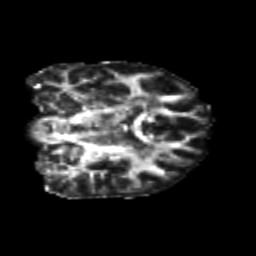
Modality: FA
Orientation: coronal
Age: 25
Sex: male
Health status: healthy
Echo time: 0.074 s